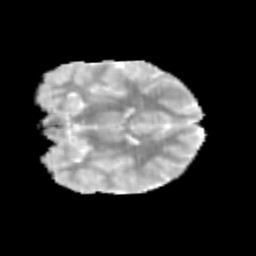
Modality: MD
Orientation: coronal
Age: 11
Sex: male
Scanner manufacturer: siemens
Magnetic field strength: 3 T
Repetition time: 3.8 s
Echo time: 0.07 s